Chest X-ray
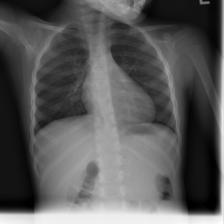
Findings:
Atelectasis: negative
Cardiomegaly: negative
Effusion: negative
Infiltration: negative
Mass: negative
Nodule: negative
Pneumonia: negative
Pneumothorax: negative
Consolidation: negative
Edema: negative
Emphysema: negative
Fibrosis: negative
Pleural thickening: negative
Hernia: negative